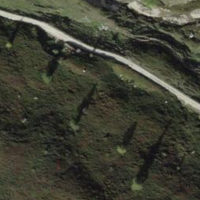
EUNIS habitat code: 31
Species observed at this site:
Asplenium viride